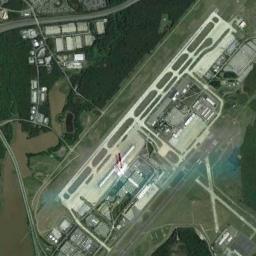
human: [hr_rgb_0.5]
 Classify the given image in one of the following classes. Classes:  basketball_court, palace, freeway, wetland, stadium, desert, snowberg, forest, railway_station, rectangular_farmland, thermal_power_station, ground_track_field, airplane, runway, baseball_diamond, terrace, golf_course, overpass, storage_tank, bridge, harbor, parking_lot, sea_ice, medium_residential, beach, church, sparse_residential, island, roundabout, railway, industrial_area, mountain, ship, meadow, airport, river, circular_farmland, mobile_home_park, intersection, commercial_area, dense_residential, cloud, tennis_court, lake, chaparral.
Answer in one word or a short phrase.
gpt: airport